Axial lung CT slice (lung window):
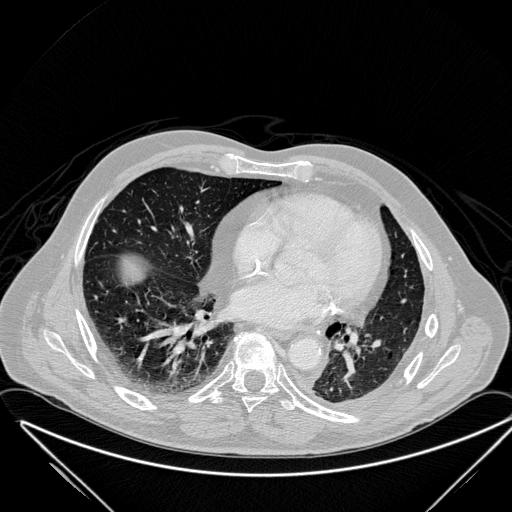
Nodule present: no